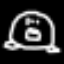
Label: frog